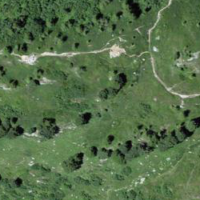
EUNIS habitat code: 31
Species observed at this site:
Vaccinium uliginosum